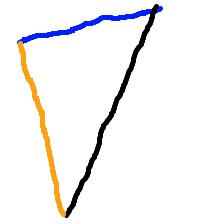
Shape: triangle